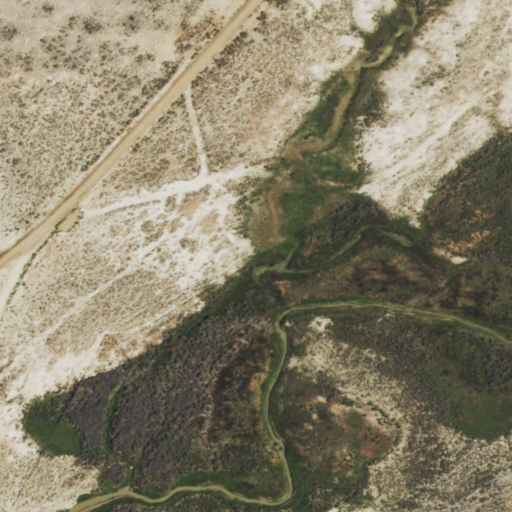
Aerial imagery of valley in Wyoming named Soap Hole Wash containing shrub, herbaceous wetlands, and woody wetlands